Question: What shapes are visible?
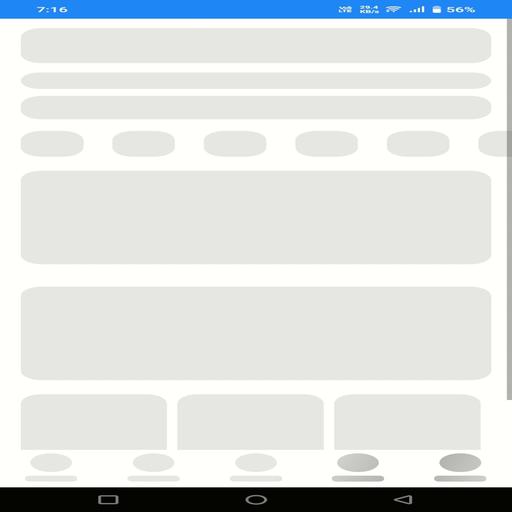
Answer: Rectangles and ovals